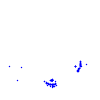
Particle: pion